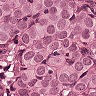
Metastatic tissue present: yes